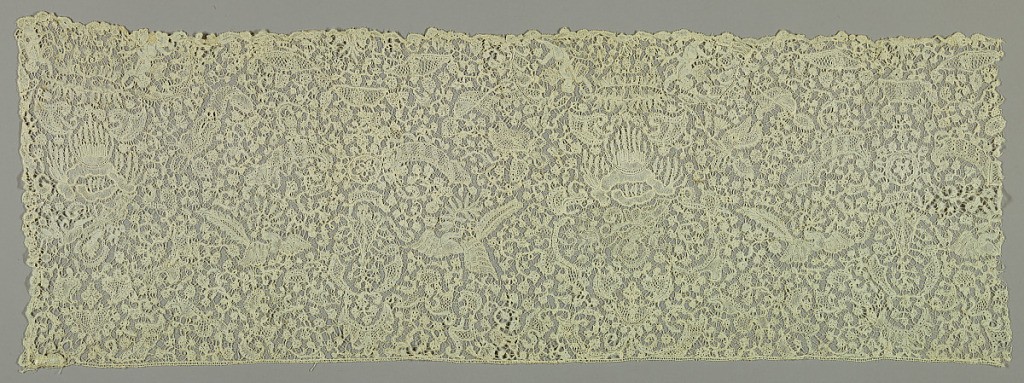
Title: Flounce
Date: late 17th–early 18th century
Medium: linen Technique: bobbin lace, Brussels style
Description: Brussels-style flounce fragment with alternating motifs of volutes, flying birds, angels on either side of a fountain, flags and portrait-filled medallions.